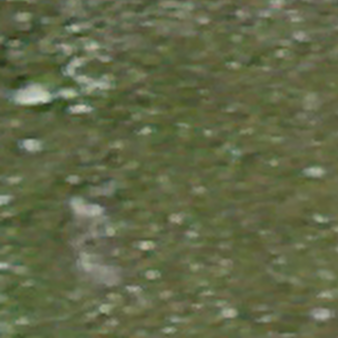
Label: other